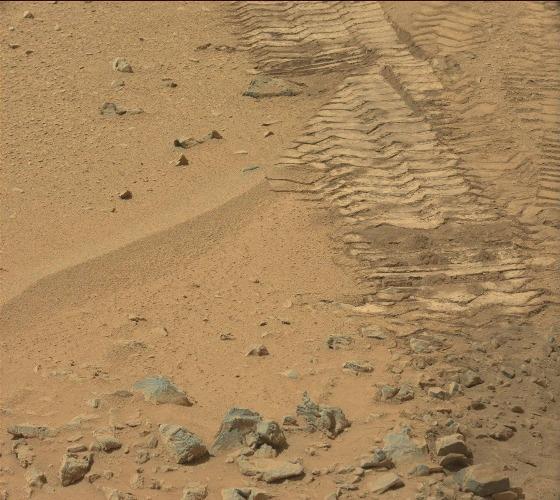
Terrain classes present: Gravel / Sand / Soil, Rock, Shadow, Track